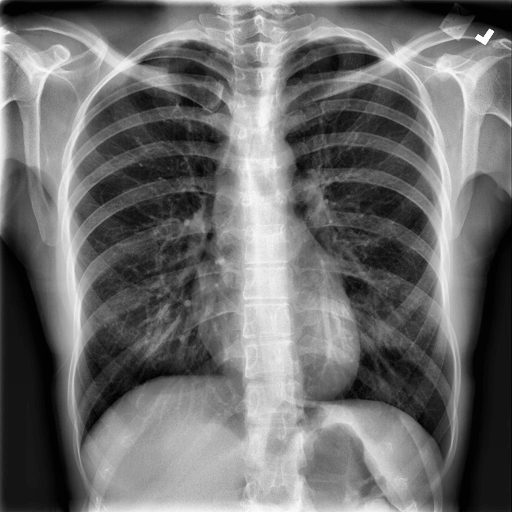
Finding: NORMAL